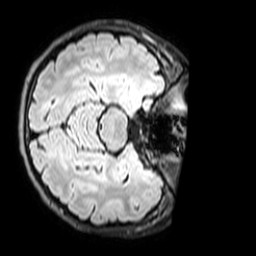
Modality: T1w
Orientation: axial
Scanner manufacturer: philips
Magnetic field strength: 3 T
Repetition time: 4.8 s
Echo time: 0.2586 s